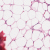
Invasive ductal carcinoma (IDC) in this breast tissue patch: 0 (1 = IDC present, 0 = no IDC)